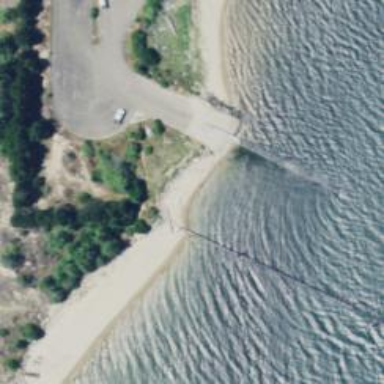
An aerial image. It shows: Breakwater structure.